Question: I have a column of content submitted by multiple users, generally pasted into a sheet, from multiple sources. This column has numbers that should always be formatted as text.
In fact, no matter how this is done, there are always a few items that never have the indicator in the left corner warning that these are formatted as text (which we want to see in all cases)
Checking the individual cell, it does show as formatted text, but in reality on an import into a datatable, if the indicator is missing, the datatype is imported as a number.
Clicking after the number and hitting Enter will change the indicator to text.
How can I do that in VBA? I don't want to visit each cell, click on the end of the content and hit enter.Cutting and paste special in no combination reliably fixes these.
What does excel look at, which gets the format issue right with these text format warning indicators, and yet doesn't seem to get it right when you look at the cell format properties?

Excel 2003 but have had the same issue in later versions too.
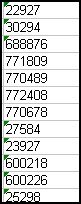
Answer: What worked for me was to check the error indicator, which seemed more reliable than the cell format itself. This looks for anything missing the indicator and forces it to be text.
Unless someone knows something further concerning why this should NOT be done, it solves my issue.
'''
Sub check4textformat()
For Each cell In Range("E2:E15000")
If cell.Errors.Item(xlNumberAsText).Value = False Then cell.Formula = cell.Text
Next
End Sub
'''